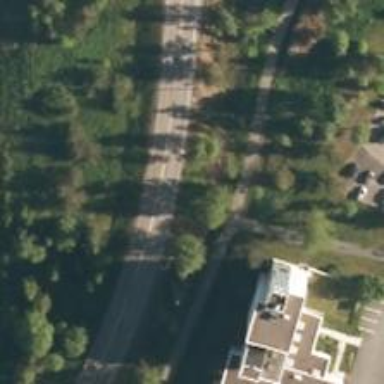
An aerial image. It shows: Secondary link road with asphalt surface.